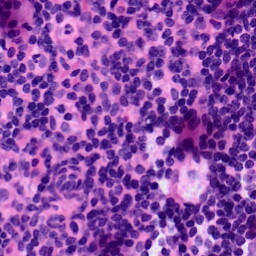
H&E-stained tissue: LymphNode